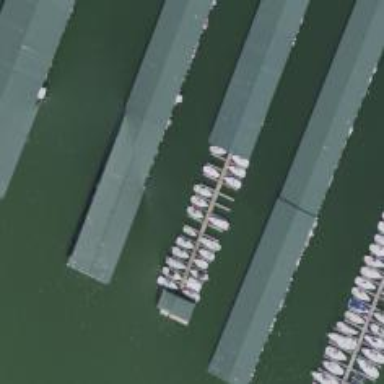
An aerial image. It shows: Boathouse building.